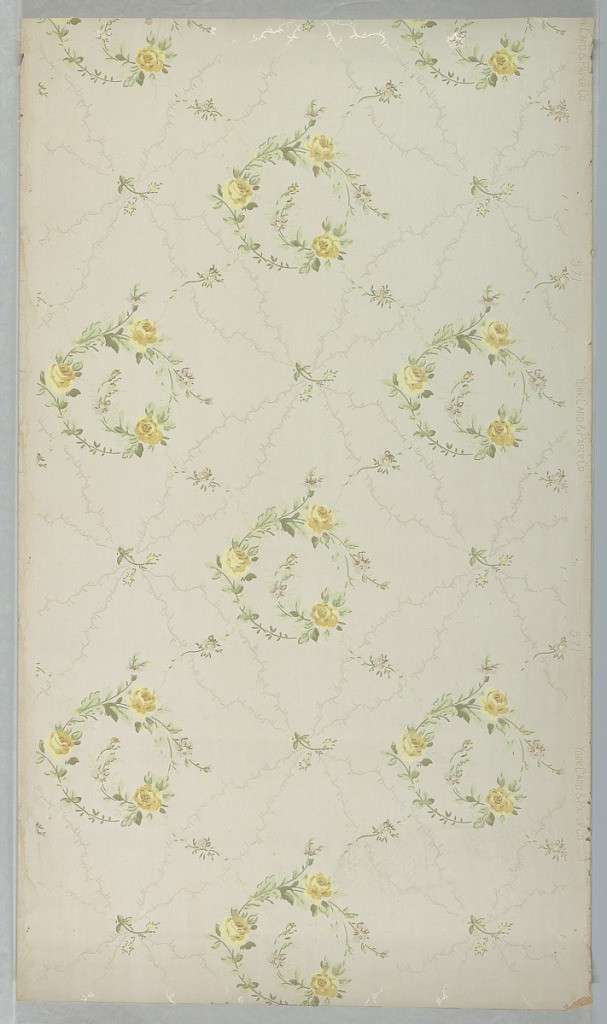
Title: Ceiling paper
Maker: York Card & Paper Co., 1891
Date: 1905–1915
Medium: Machine-printed paper, liquid mica
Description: Yellow roses on stems are scrolled and form a circle, with each of these floral wreaths separated by a framework resembling moire. Small floral sprigs are scattered throughout. Printed on light colored ground.